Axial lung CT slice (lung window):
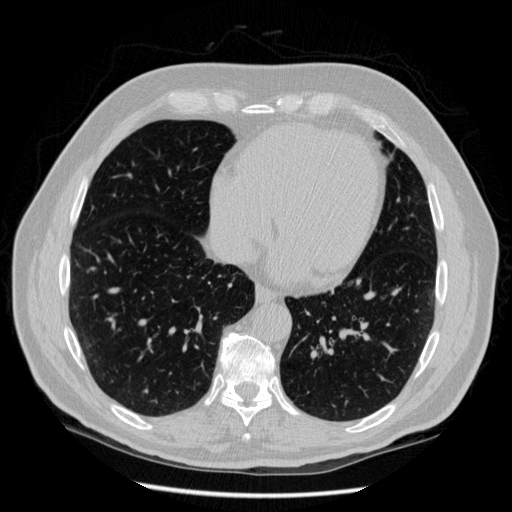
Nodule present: no